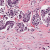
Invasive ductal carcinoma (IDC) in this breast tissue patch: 1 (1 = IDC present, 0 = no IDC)